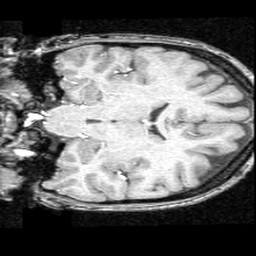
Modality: T1w
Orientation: coronal
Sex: female
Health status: ill
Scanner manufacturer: ge
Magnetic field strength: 1.5 T
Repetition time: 21 s
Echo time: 0.008 s